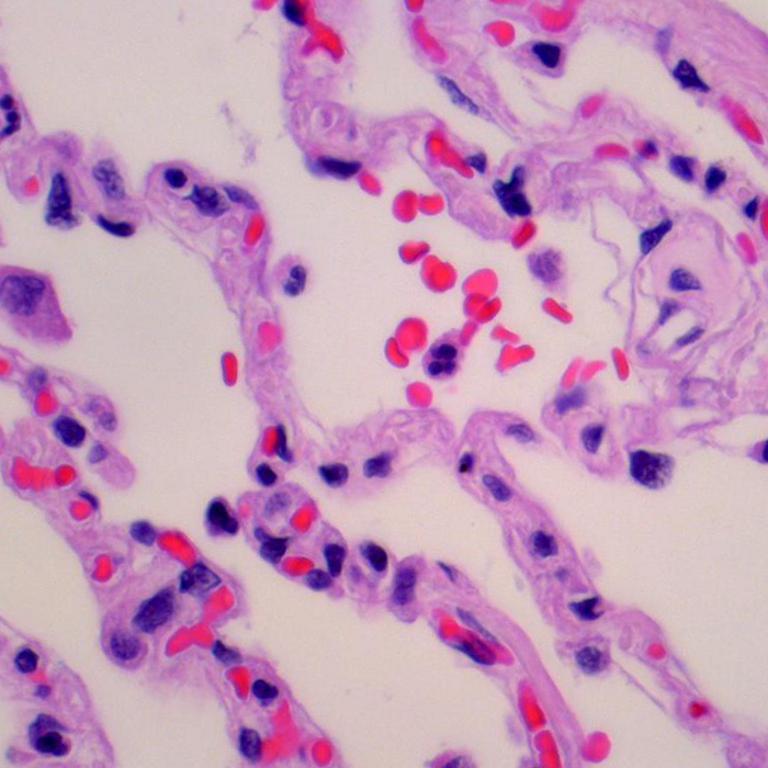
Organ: lung
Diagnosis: benign